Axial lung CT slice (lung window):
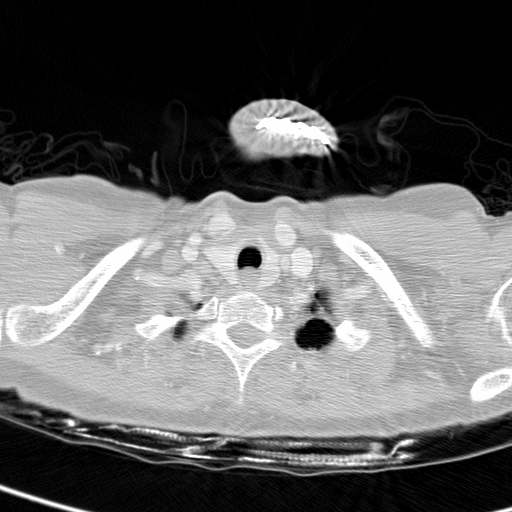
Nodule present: no